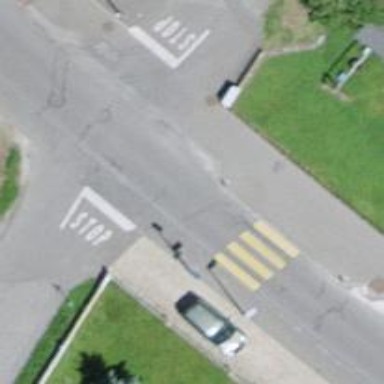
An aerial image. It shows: Uncontrolled crossing with markings on the road. It includes traffic-calming choker.